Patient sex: M
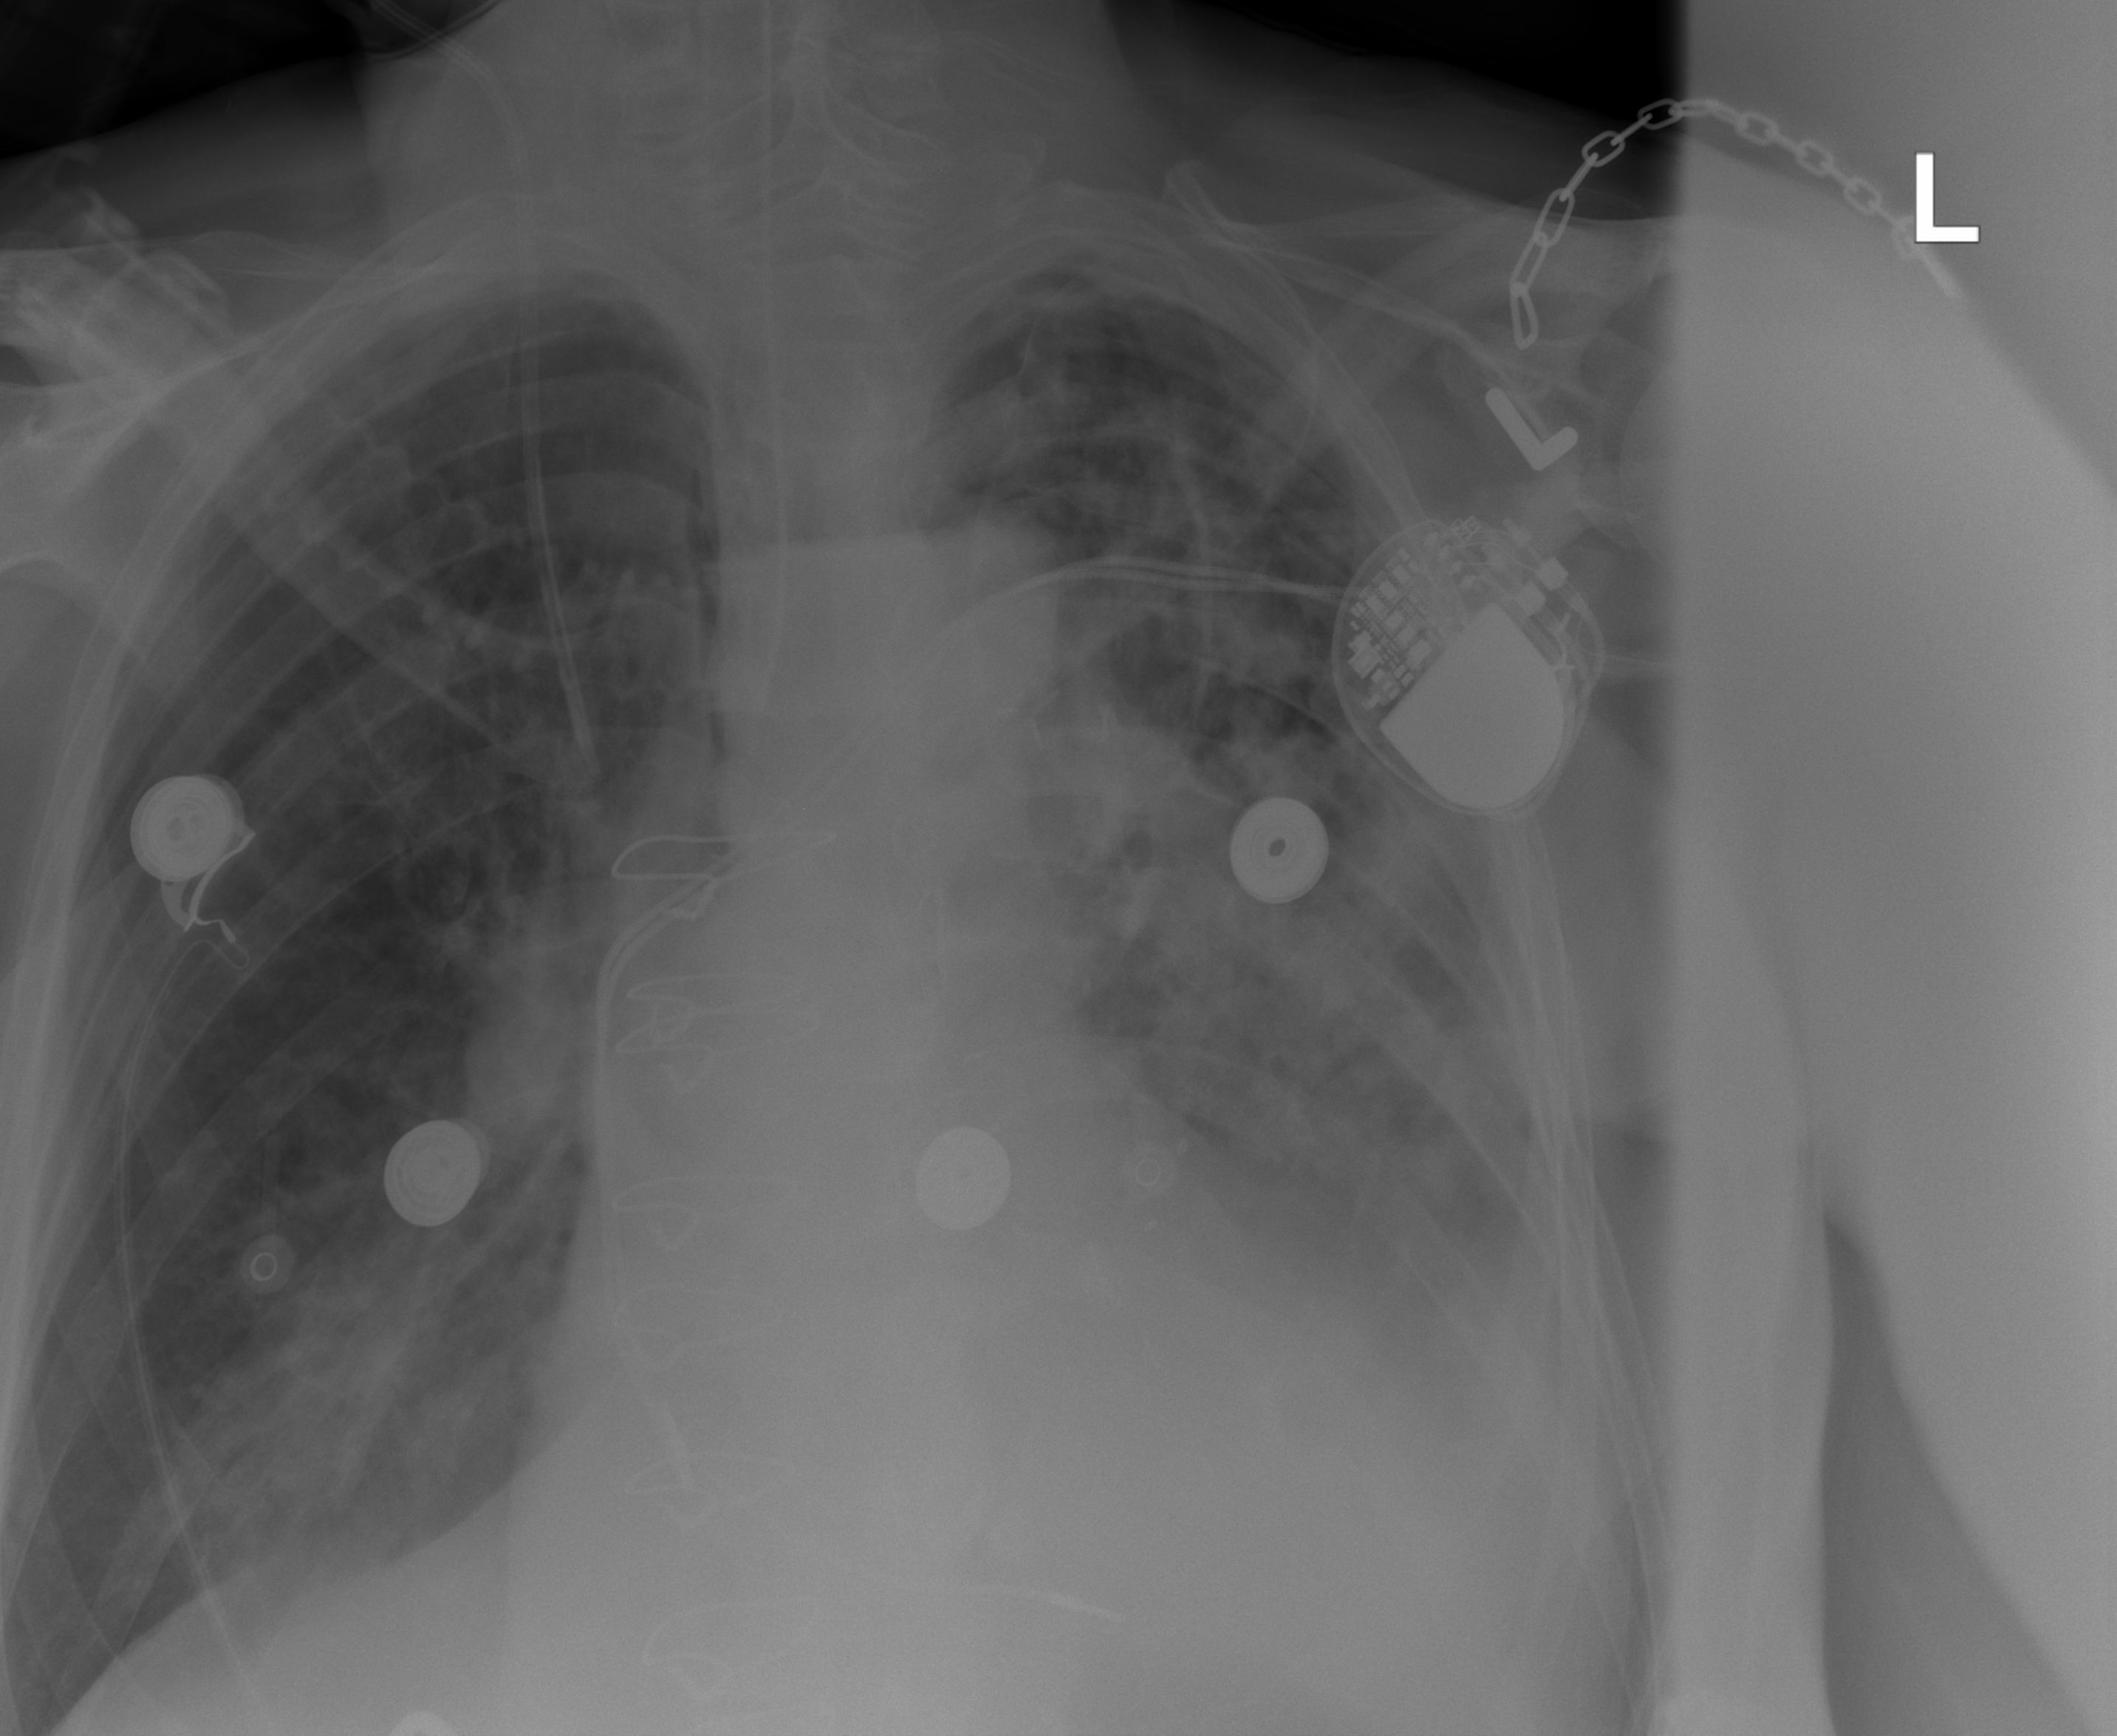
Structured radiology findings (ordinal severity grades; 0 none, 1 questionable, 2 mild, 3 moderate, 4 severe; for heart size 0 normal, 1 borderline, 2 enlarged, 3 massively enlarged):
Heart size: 2
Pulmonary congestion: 3
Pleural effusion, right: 0
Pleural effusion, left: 2
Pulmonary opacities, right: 2
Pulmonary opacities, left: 3
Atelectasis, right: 1
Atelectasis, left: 3